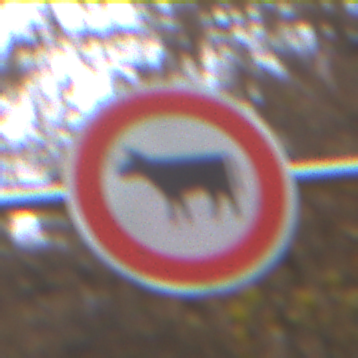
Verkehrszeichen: VerbotViehtrieb
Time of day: Midday
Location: Outdoor (Nature)
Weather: Overcast
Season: Autumn
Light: Natural